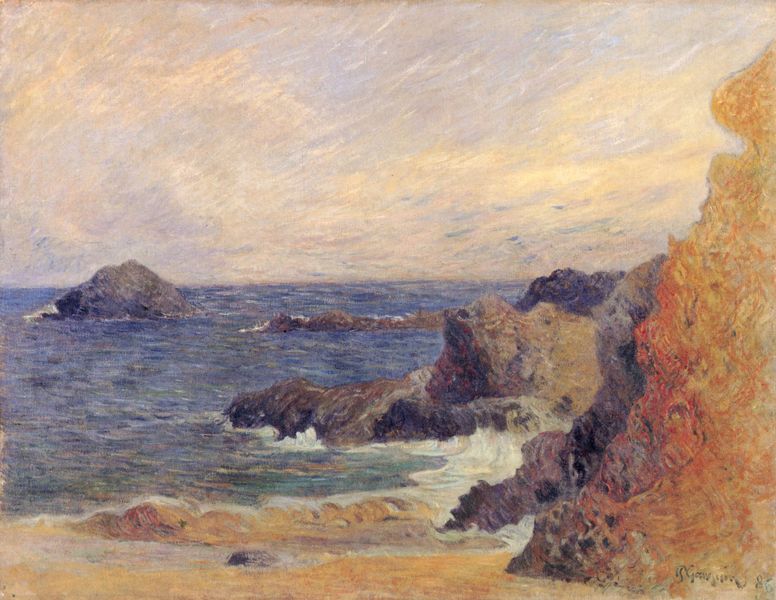
Titel: Felsige Meerküste
Künstler: Paul Gauguin
Standort: Göteborg
Institution: Göteborgs Konstmuseum
Schlagwörter: blau, felsen, gemälde, himmel, meer, schatten, wasser, weiß, wolken, aquarell, gelb, grün, impressionismus, landschaft, ocker, sand, see, ufer, abend, braun, frankreich, grau, hell, kreide, licht, orange, pastell, renoir, schwarz, rot, beige, malerei, stein, steine, öl, horizont, horizontlinie, hügel, morgen, natur, sonnenaufgang, vögel, wind, einsam, gewässer, sonne, insel, england, rosa, bewölkt, gischt, küste, ruhig, strand, welle, wellen, papier, pointilismus, abhang, farben, fels, gebirge, hellbraun, klippen, leere, farbe, lila, violett, steil, van gogh, schaum, brandung, flut, luft, sturm, wetter, wild, dunkelblau, impressionistisch, monet, menschenleer, striche, bucht, klippe, ozean, steilküste, regen, riff, sandstrand, kuppe, sonnig, gaugin, golden, fersen, meerschaum, farbigkeit, branden, gestrichelt, flirrend, flutsaum, sind, wlke, 20 jh., schwarzriff